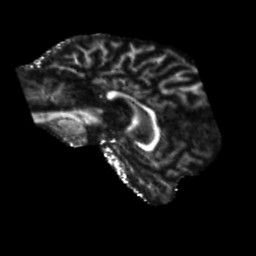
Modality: FA
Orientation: sagittal
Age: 58
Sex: male
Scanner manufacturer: siemens
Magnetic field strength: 3 T
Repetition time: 5.25 s
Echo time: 0.08 s